This plot shows a bearing's acceleration signal over time (raw waveform). Diagnose the bearing from this image, choosing from: normal, inner_race, outer_race, ball.
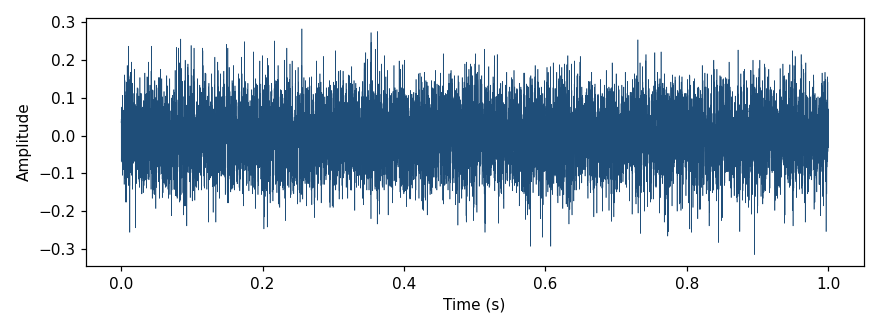
Answer: outer_race